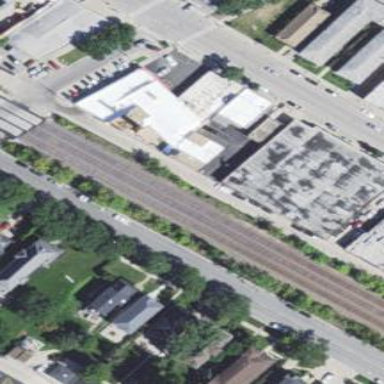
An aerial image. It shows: Commercial building housing car repair shop.